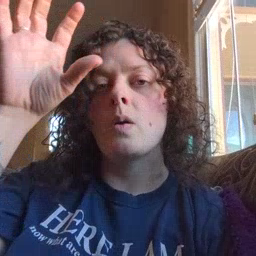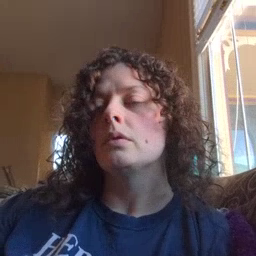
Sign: cloud